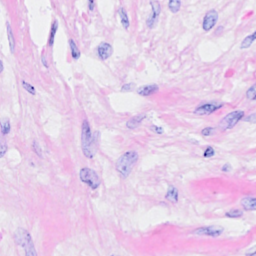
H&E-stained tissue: Breast